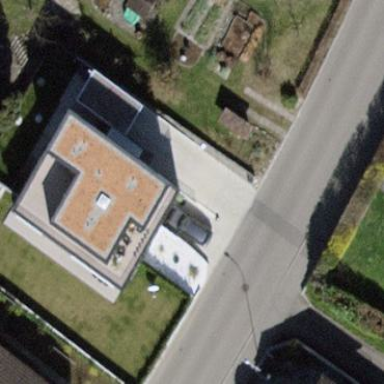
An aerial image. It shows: House with pitched roof.